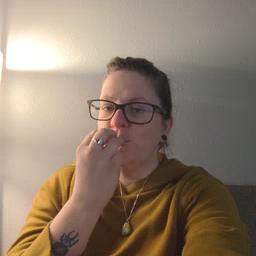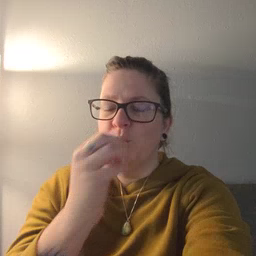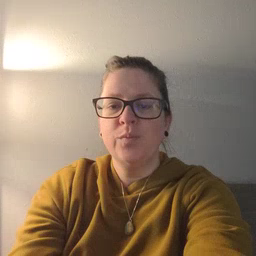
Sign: food